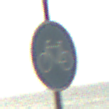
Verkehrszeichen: Radweg
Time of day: MorningAfternoon
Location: Outdoor (Suburban)
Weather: PartlyCloudy
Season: NotSpecified
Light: Natural